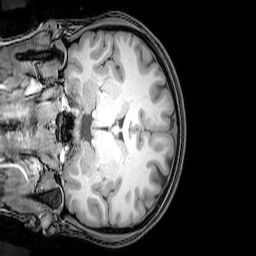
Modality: T1w
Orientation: coronal
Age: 23
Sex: female
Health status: healthy
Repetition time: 0.081 s
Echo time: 0.037 s